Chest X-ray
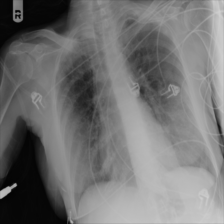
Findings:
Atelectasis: negative
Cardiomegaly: negative
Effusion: negative
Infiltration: negative
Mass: negative
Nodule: negative
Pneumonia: negative
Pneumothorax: negative
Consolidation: negative
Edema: negative
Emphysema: negative
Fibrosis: negative
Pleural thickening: positive
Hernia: negative